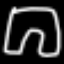
Label: pants